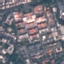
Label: Industrial